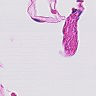
Metastatic tissue present: no